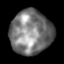
Tissue: lung
Cell type: Epithelial cells
Senescence score: 0.1713
Nuclear area (px): 1800
Mean DAPI intensity: 122.263